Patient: sex M, age 58
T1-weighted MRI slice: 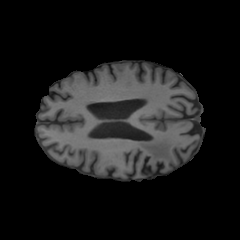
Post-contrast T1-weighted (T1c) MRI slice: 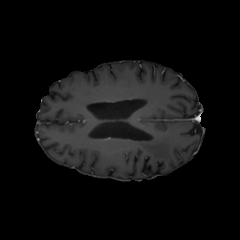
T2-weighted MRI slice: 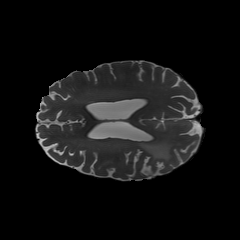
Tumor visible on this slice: yes
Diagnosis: Glioblastoma, IDH-wildtype
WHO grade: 4